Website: bh-photo
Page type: payment
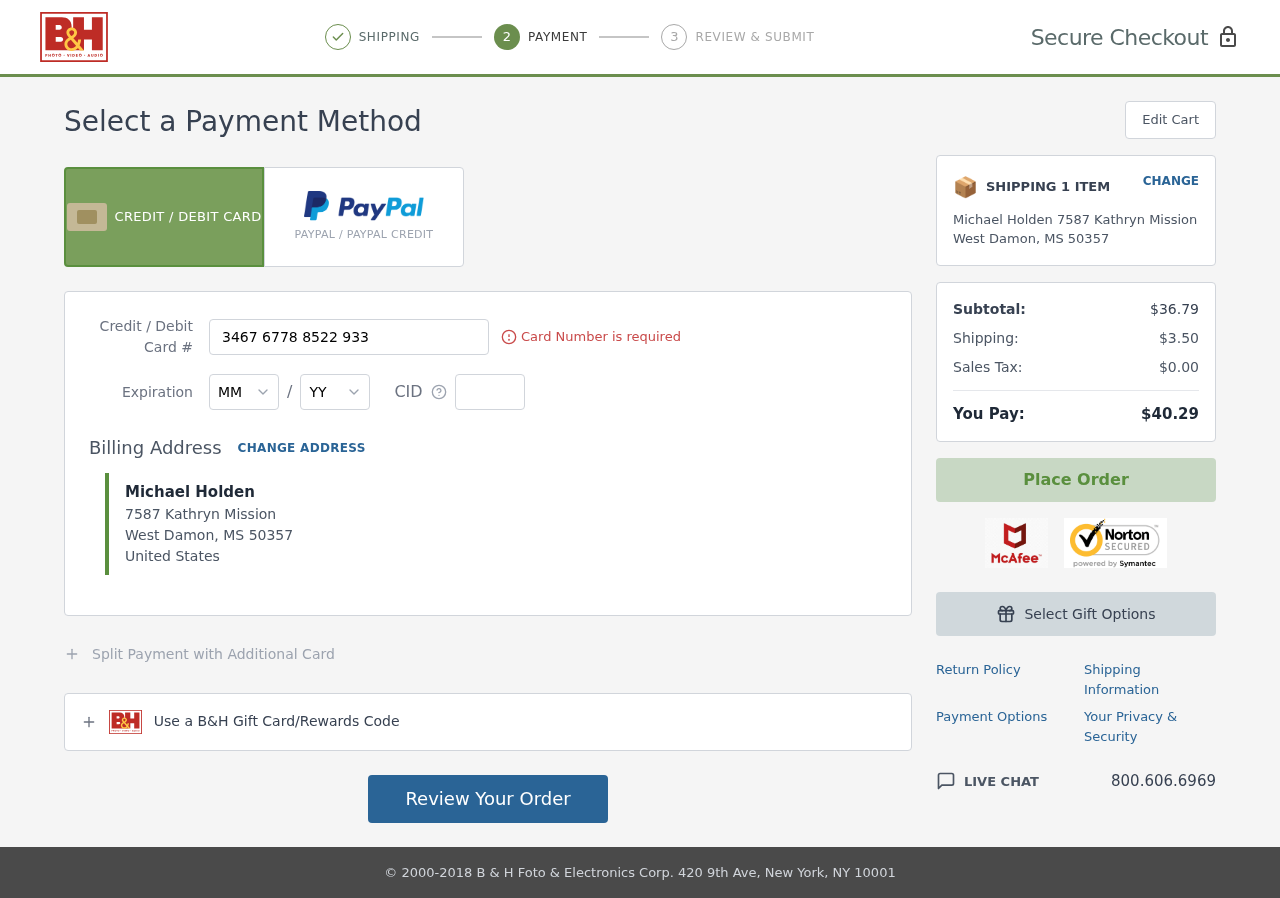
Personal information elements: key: PII_CARD_CVV
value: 1279
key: PII_CARD_EXPIRY_MONTH
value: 07
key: PII_CARD_EXPIRY_YEAR
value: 29
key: PII_CARD_NUMBER
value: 3467 6778 8522 933
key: PII_CITY
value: West Damon
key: PII_COUNTRY
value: United States
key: PII_FULLNAME
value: Michael Holden
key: PII_POSTCODE
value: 50357
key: PII_STATE_ABBR
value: MS
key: PII_STREET
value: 7587 Kathryn Mission
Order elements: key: ORDER_NUM_ITEMS
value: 1
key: ORDER_SUBTOTAL
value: $36.79
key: ORDER_SHIPPING_COST
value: $3.50
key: ORDER_TAX
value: $0.00
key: ORDER_TOTAL
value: $40.29